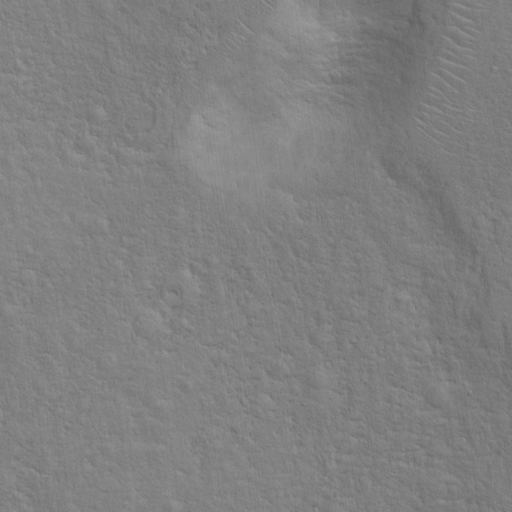
Classes present: Background, Cone